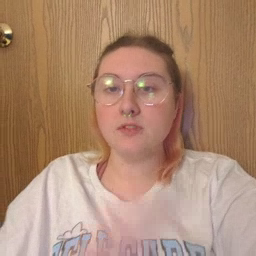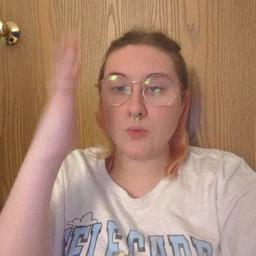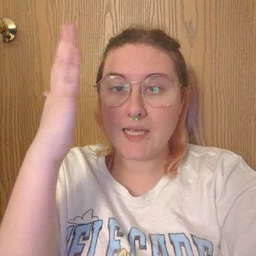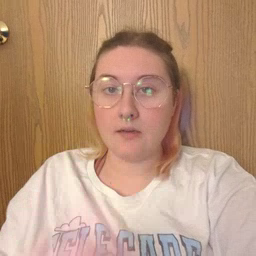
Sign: tree